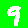
Digit: 9